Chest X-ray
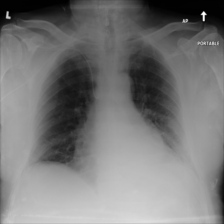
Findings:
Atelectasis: negative
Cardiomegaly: negative
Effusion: negative
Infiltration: negative
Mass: negative
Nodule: negative
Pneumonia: negative
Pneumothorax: negative
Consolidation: negative
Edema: negative
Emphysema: negative
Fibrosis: negative
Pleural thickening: negative
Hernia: negative